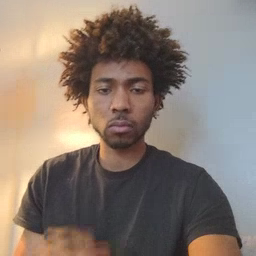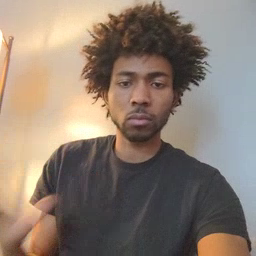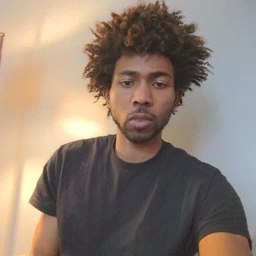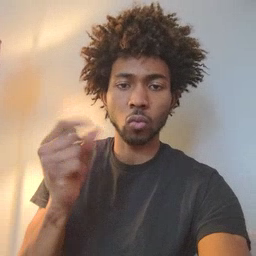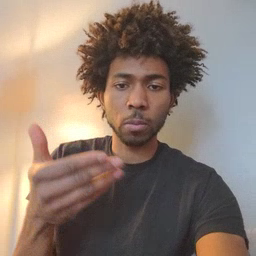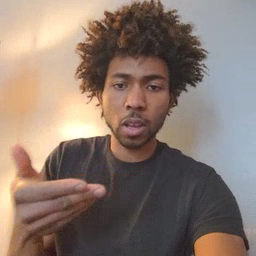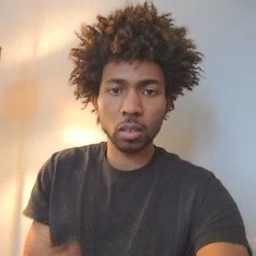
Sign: puppy